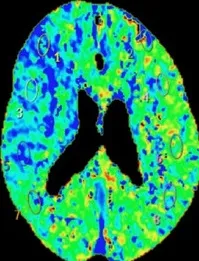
Computed tomography perfusion scan of the brain shows. Increased mean transit times (MTT) in right middle cerebral artery territory.
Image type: radiology (ct)